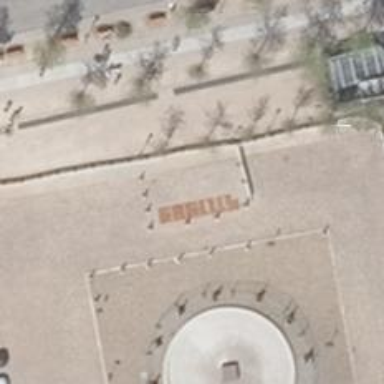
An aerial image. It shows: Historic memorial.